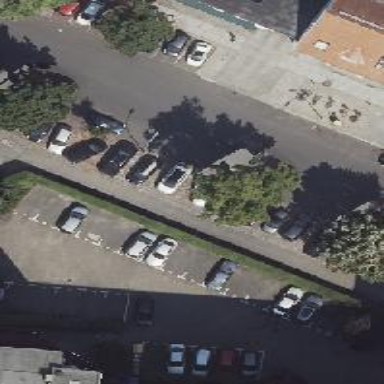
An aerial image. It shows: Parking area with surface.